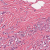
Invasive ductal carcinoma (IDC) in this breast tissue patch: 1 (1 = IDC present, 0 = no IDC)